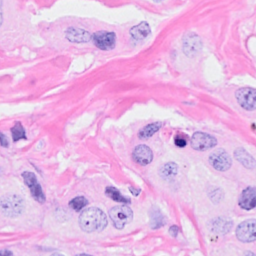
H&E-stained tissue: Breast